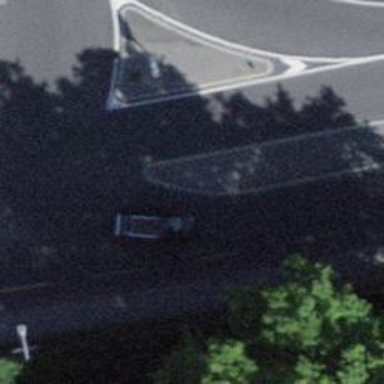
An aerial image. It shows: Secondary road with dedicated cycle lane on the left side.